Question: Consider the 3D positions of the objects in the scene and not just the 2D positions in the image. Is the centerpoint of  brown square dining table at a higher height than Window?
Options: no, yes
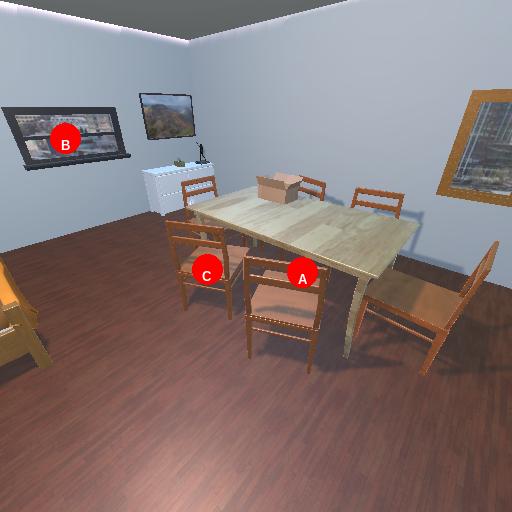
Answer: no